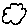
Label: cloud